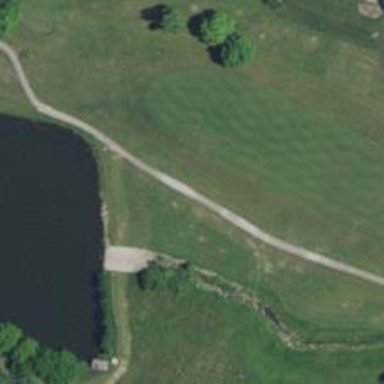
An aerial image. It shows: Path designated for golf carts.